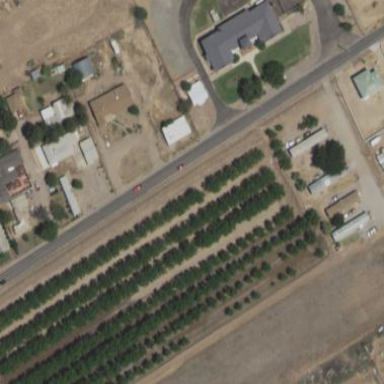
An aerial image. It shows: Orchard.